Aerial crown-view tile of a tropical tree (Barro Colorado Island, Panama), acquired 20250317:
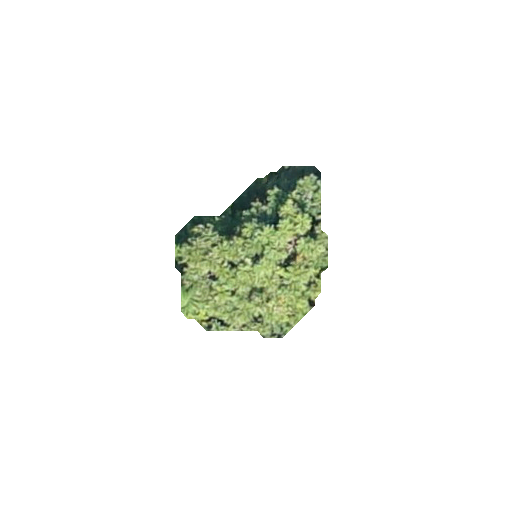
Species: Dipteryx oleifera
GBIF accepted scientific name: Dipteryx oleifera
Crown area: 28.479 m²